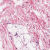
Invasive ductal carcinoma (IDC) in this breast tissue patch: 0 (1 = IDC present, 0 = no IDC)